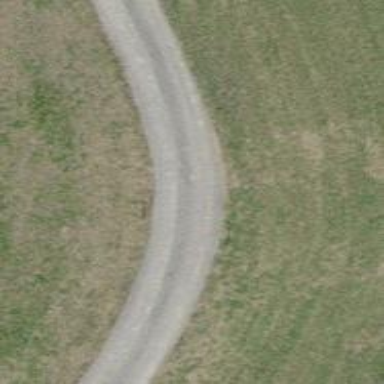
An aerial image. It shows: Well-maintained track road with grade 1 tracktype.